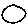
Label: circle